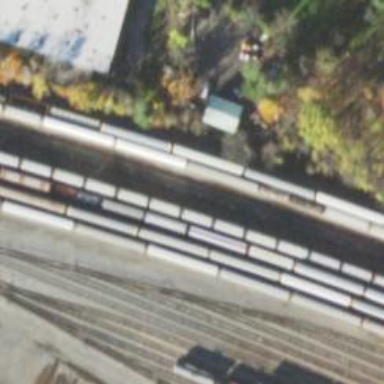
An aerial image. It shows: Railway yard used for servicing trains.